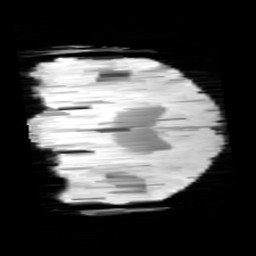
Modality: minIP
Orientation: coronal
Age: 10
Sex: male
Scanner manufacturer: siemens
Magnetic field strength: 3 T
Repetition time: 0.027 s
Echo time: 0.02 s